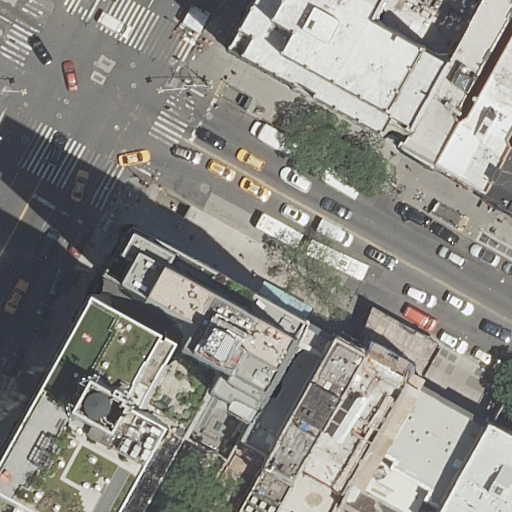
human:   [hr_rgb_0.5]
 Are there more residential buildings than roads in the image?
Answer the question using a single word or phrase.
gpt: yes

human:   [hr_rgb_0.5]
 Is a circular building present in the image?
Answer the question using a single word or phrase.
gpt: no

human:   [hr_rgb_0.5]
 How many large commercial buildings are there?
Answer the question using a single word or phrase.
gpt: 0

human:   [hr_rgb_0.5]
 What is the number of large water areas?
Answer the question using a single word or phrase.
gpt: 0

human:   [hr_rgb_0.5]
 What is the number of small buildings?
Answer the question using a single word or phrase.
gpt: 6

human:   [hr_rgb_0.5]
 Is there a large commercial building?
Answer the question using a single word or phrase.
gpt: no

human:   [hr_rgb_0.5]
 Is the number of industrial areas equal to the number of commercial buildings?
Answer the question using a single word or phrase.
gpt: yes

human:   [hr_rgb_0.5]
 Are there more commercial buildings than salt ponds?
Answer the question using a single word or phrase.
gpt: no

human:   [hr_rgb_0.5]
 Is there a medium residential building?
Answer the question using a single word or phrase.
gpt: yes

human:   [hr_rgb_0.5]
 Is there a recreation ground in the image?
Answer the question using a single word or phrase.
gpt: no

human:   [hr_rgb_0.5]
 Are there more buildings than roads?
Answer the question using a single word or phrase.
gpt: yes

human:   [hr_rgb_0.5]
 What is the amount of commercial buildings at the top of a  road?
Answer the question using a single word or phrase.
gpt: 0

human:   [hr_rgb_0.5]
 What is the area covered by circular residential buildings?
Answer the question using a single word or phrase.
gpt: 0m2

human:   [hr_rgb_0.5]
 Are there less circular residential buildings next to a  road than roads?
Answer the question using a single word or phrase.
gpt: yes

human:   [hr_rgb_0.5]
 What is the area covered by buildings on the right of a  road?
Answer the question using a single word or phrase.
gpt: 5163m2

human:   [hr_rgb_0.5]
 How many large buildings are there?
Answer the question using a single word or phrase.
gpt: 2

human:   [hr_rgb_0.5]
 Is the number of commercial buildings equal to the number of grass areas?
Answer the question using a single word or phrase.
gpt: yes

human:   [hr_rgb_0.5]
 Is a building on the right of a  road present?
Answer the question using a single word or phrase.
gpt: yes

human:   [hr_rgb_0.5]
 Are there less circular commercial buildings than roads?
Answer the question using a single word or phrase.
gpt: yes

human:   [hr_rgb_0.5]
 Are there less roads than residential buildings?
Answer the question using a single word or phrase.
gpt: yes

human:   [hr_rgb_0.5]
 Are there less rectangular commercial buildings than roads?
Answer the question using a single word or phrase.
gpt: yes

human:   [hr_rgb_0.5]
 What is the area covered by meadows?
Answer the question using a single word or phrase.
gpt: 0m2

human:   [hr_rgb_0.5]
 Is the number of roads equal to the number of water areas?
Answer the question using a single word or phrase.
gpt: no

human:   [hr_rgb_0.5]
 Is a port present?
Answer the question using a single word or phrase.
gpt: no

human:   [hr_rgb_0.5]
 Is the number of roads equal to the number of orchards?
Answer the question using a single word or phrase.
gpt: no

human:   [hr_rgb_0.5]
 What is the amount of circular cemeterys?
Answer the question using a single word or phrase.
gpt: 0

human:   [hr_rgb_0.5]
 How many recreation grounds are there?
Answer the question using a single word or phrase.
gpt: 0

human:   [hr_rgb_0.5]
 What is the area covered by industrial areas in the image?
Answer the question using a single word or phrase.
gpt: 0m2

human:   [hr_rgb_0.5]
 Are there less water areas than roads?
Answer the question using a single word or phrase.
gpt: yes

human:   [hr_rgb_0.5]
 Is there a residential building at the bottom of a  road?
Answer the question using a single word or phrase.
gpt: yes

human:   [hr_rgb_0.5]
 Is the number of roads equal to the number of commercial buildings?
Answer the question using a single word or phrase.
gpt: no

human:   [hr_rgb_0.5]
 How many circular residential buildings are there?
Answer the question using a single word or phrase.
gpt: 0

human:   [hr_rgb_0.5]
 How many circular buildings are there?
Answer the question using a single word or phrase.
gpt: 0

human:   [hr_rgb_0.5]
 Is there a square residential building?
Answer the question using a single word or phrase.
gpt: no

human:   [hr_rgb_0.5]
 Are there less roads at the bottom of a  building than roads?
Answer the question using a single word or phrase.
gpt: no

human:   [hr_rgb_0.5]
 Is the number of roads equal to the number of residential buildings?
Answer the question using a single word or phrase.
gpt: no